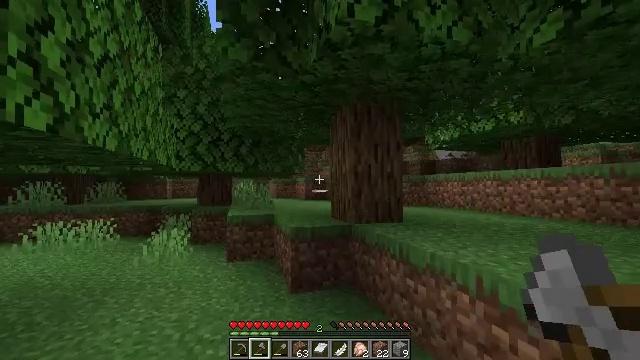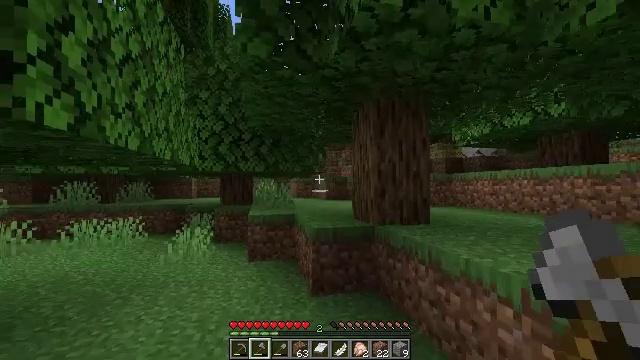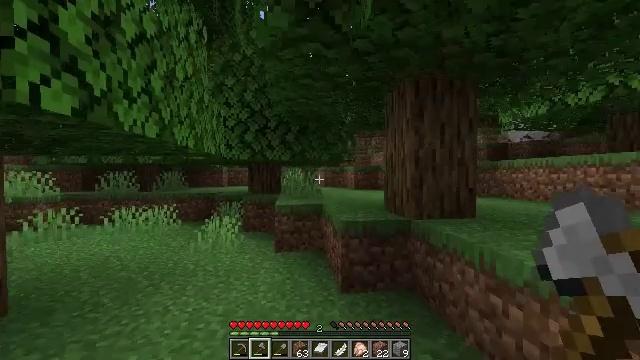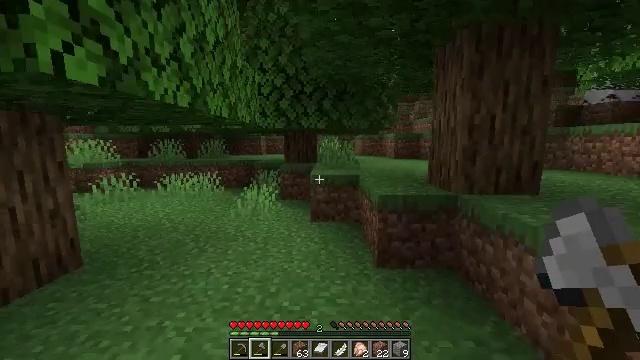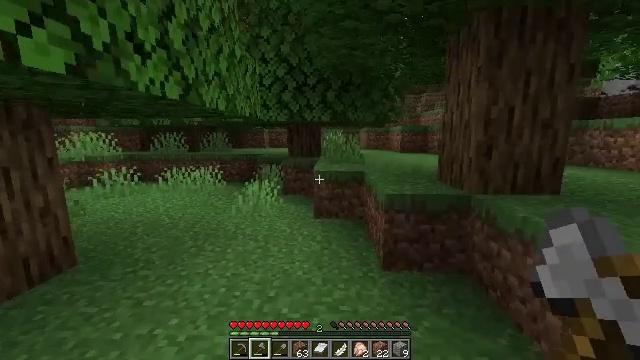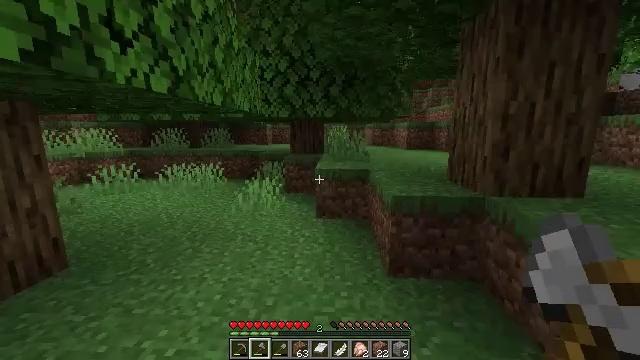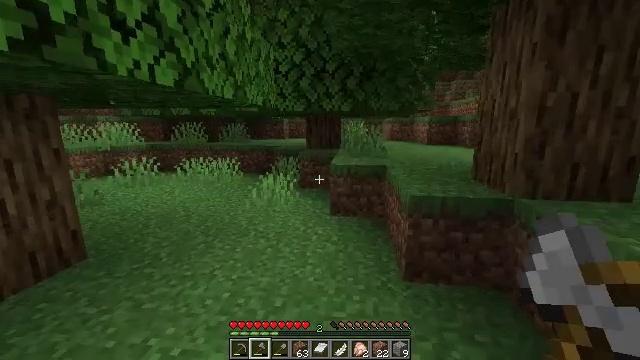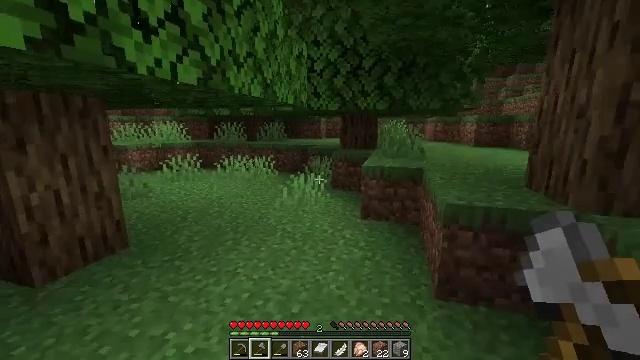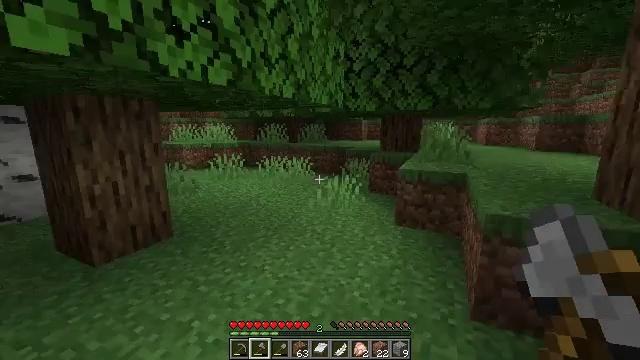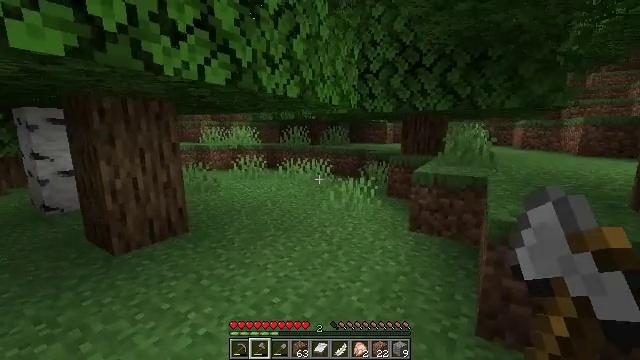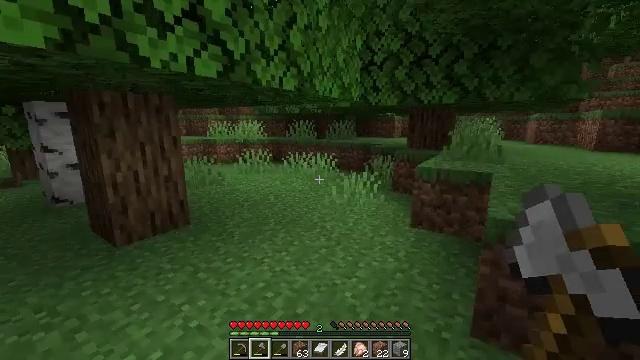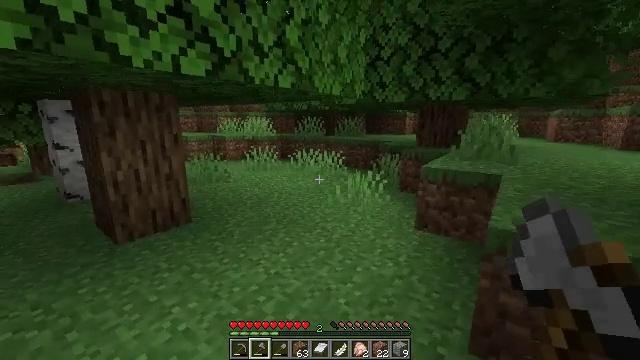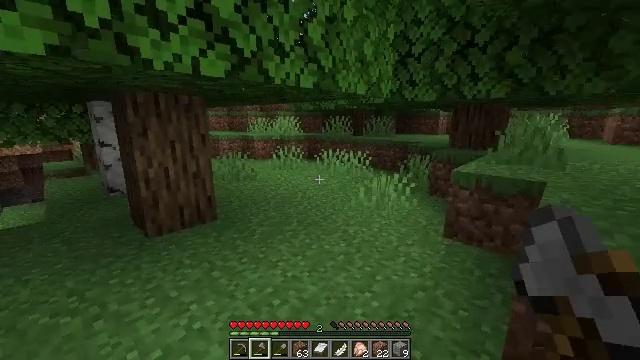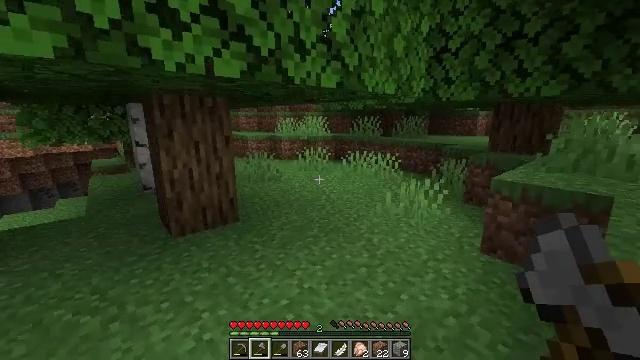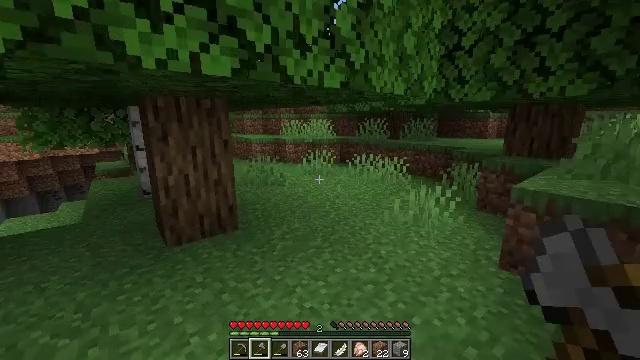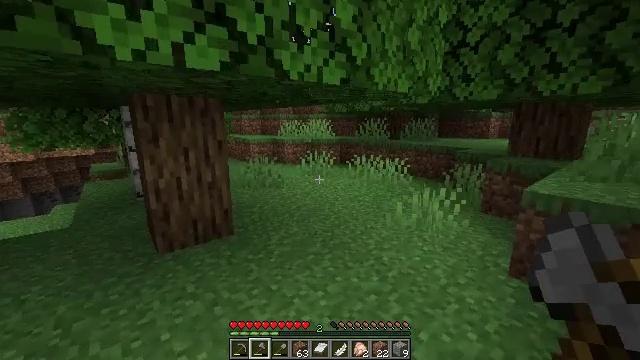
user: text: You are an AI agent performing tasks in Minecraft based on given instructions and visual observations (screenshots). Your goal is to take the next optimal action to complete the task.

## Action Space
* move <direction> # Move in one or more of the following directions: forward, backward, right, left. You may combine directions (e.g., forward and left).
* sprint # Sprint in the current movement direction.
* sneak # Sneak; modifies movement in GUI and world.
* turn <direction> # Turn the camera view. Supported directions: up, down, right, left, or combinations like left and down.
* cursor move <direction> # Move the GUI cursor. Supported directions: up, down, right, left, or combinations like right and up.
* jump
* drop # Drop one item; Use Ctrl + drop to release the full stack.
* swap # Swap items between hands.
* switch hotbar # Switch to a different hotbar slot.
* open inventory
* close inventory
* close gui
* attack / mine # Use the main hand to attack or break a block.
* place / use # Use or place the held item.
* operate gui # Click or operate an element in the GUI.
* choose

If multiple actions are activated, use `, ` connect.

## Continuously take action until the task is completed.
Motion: motion action
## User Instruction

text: Hunt wild animals.
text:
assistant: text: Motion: move forward, turn left
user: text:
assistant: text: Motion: move forward, turn left and down
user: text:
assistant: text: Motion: move forward, turn left and down
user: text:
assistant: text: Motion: move forward, turn left and down
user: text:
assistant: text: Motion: move forward
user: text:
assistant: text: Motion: move forward and move right, turn left and down
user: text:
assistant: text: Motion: move right, turn left
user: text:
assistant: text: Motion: move right, turn left
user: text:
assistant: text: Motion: move right, turn left
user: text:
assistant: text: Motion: move forward and move right, turn left and down
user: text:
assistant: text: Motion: move forward and move right, turn left
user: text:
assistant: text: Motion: move forward, turn left
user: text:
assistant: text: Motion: move forward, turn left
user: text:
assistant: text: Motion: move forward, turn left
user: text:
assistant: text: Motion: move forward
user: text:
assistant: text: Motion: move forward
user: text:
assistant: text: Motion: move forward
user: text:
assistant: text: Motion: move forward
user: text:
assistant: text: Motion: move forward
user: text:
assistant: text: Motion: move forward
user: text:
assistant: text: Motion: move forward
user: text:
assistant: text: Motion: move forward
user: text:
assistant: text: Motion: move forward
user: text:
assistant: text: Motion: move forward
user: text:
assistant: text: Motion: move forward
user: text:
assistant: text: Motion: move forward
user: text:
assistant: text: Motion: move forward
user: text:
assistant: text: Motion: move forward
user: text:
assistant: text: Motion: move forward
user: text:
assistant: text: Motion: move forward, turn left